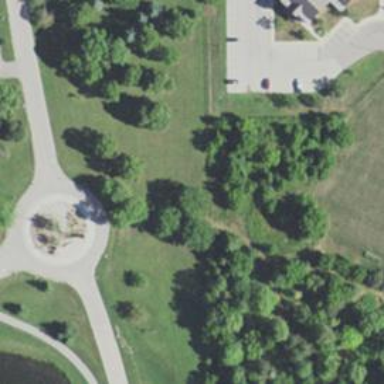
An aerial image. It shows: Disc golf hole.